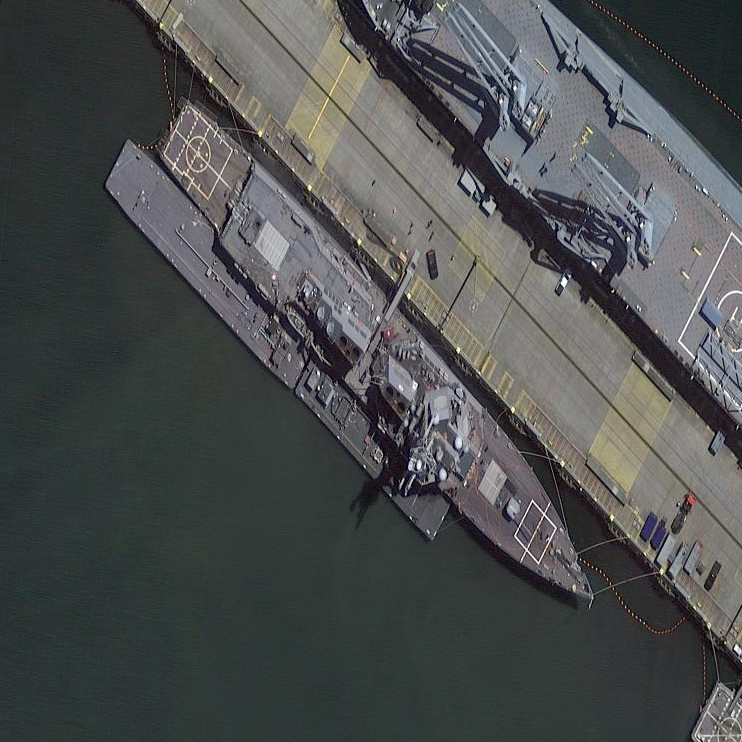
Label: destroyer